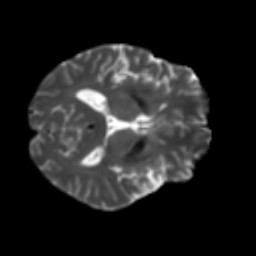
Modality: T2w
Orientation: axial
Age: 71
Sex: male
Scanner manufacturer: ge
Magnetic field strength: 3 T
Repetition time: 7.8 s
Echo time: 0.0606 s